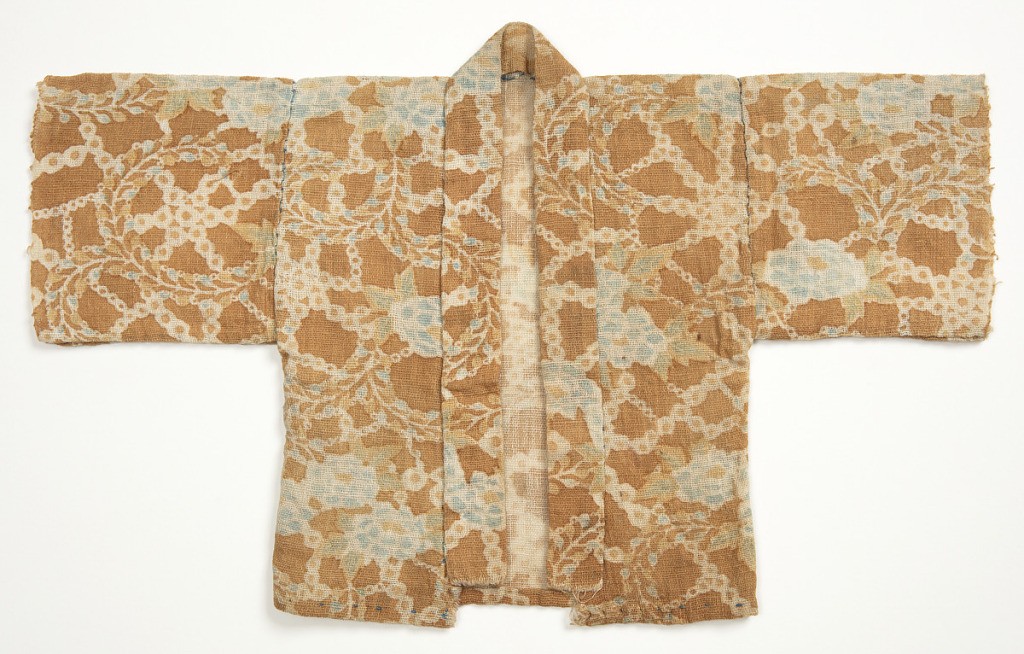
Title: Child's kimono
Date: late 18th century
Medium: cotton Technique: stencil resist (katazome) on plain weave
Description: Short, straight kimono with set-in sleeves in coarse cotton in an allover floral print in shades of light blue, gold and white on a tan ground. Hand sewn with heavy blue cotton thread.